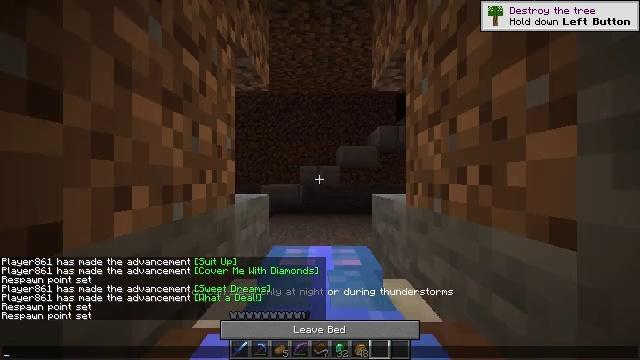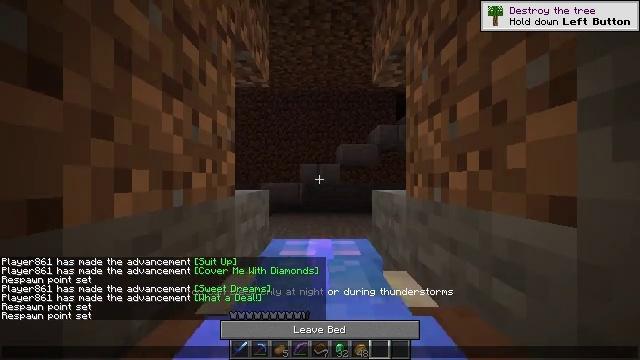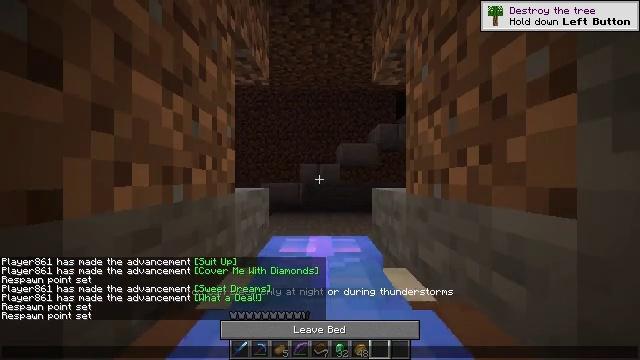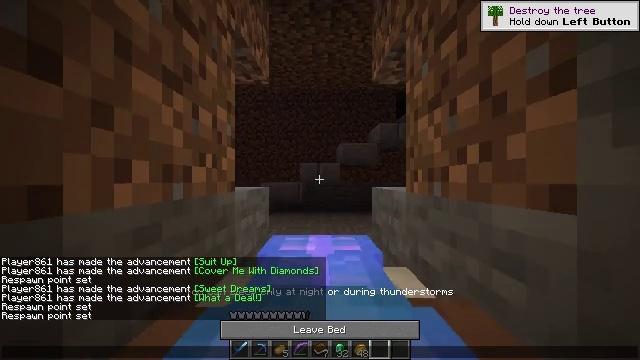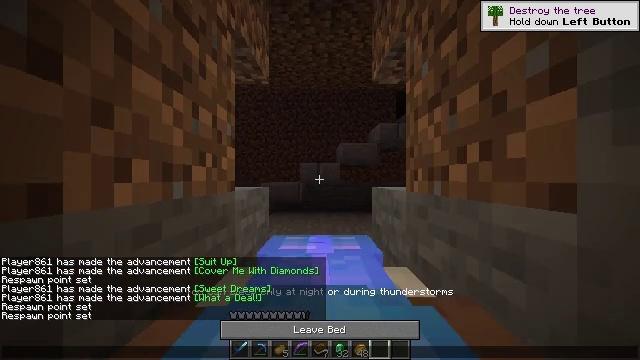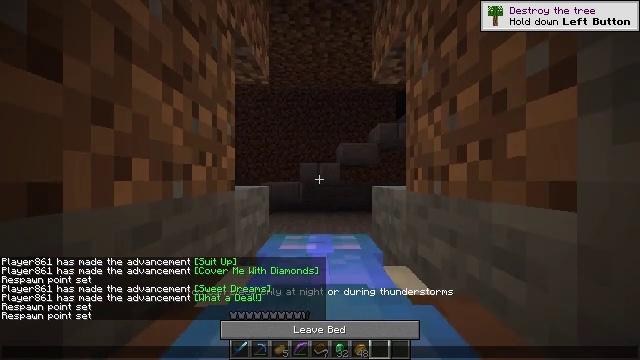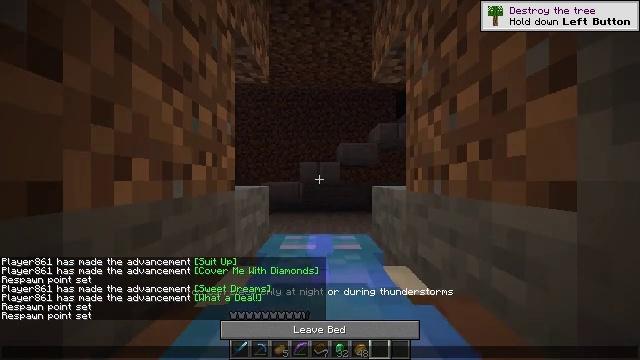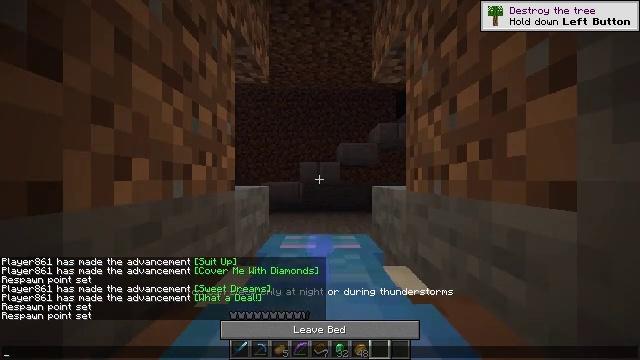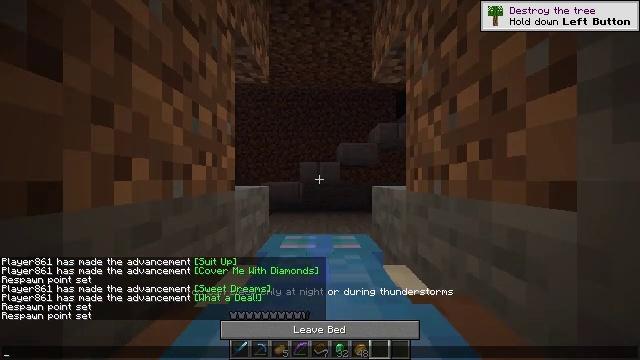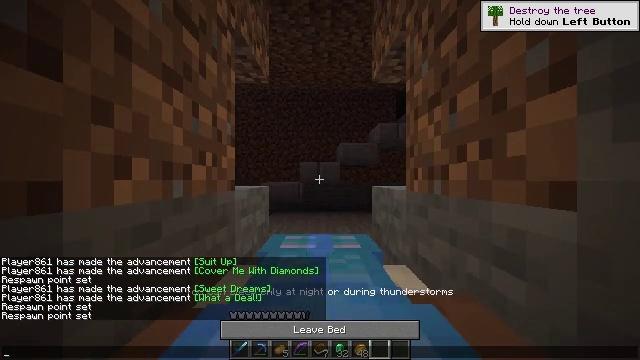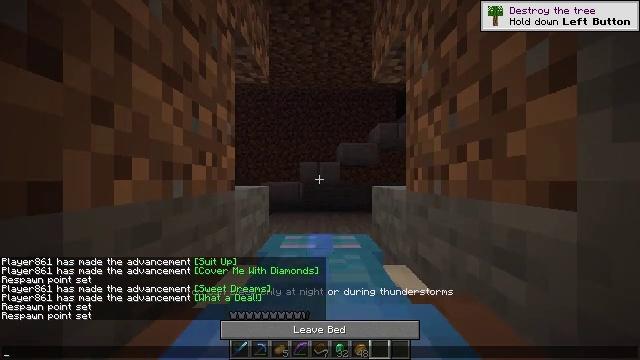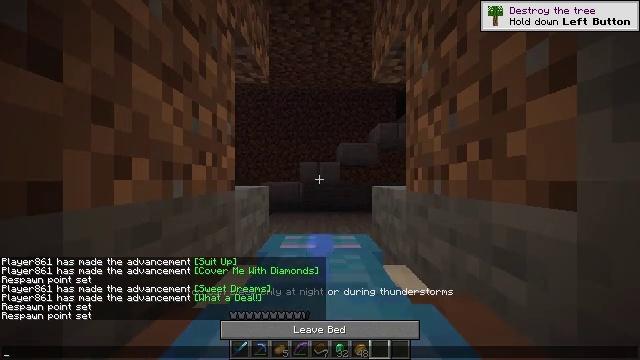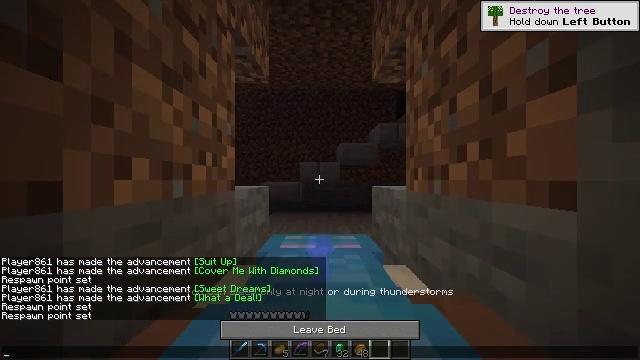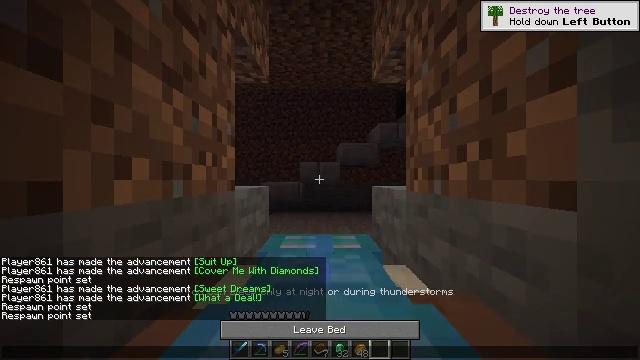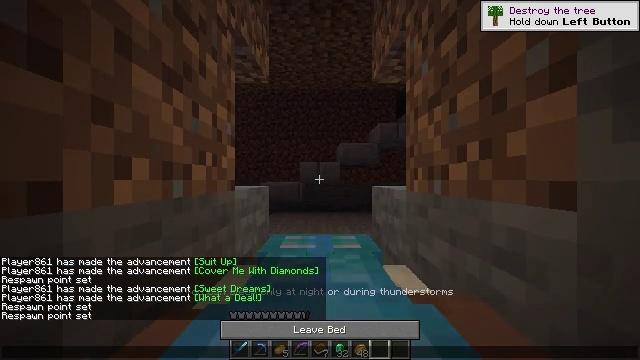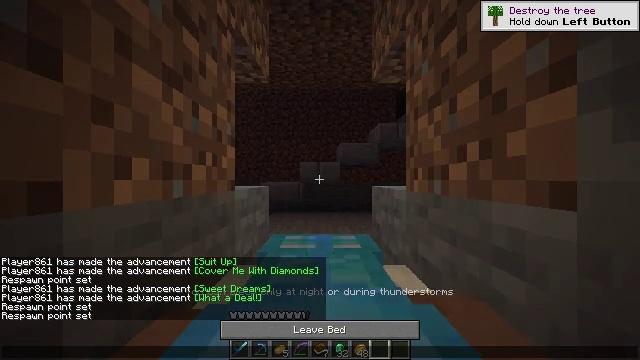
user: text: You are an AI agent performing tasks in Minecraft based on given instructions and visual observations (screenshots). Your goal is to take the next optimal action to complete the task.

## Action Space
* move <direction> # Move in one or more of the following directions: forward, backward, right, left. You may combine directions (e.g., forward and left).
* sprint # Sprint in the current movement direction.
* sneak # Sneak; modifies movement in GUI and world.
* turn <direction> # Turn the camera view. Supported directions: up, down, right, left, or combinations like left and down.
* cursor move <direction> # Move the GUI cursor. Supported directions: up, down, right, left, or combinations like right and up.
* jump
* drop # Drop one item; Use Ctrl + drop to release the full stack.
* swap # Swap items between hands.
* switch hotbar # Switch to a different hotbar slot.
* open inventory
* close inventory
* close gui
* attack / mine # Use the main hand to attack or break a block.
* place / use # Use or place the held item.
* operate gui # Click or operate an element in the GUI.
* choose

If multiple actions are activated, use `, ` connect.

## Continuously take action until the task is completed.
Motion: motion action
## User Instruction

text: Use a book on the enchanting table to get an enchanted book.
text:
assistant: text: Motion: no_op
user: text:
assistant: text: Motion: no_op
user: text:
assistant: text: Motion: no_op
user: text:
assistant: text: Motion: no_op
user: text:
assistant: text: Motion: no_op
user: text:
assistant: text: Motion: no_op
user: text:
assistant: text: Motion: no_op
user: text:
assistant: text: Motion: no_op
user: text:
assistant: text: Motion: no_op
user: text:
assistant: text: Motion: no_op
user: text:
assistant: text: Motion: no_op
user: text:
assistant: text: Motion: no_op
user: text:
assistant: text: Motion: no_op
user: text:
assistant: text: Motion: no_op
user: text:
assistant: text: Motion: no_op
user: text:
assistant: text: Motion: no_op
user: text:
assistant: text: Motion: no_op
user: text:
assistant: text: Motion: no_op
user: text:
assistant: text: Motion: no_op
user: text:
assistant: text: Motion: no_op
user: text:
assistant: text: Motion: no_op
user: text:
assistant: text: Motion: no_op
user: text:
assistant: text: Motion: no_op
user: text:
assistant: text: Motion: no_op
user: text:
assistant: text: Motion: no_op
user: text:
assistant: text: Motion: no_op
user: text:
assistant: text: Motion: no_op
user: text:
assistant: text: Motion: no_op
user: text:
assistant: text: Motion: no_op
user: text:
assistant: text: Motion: no_op